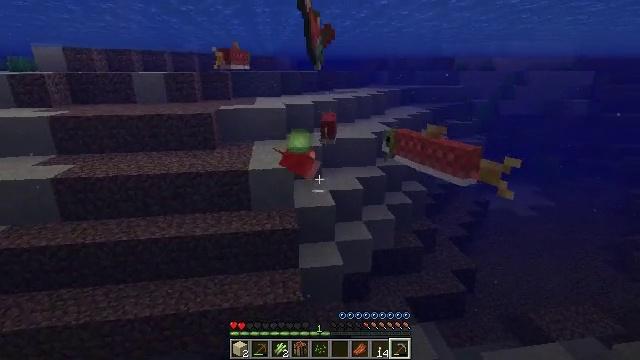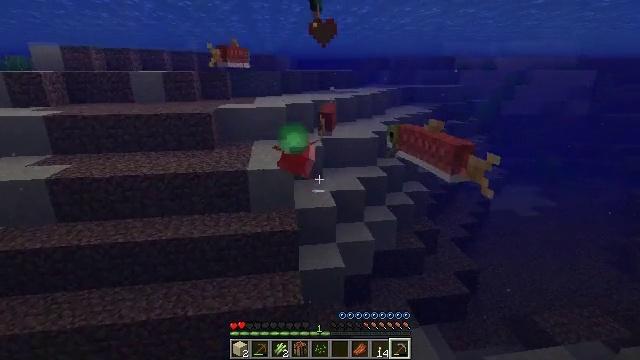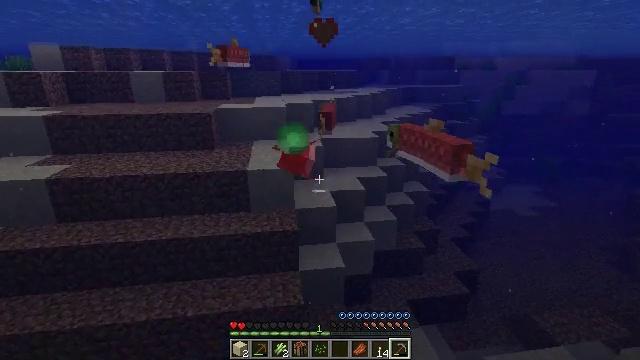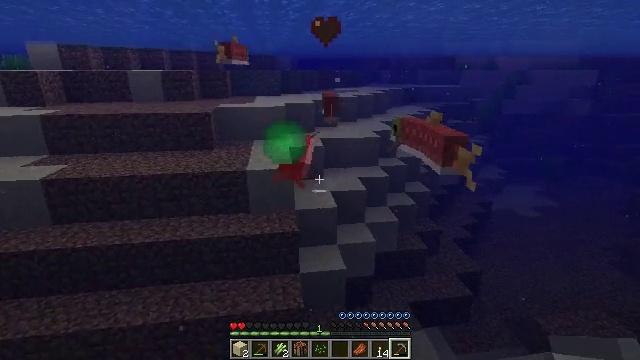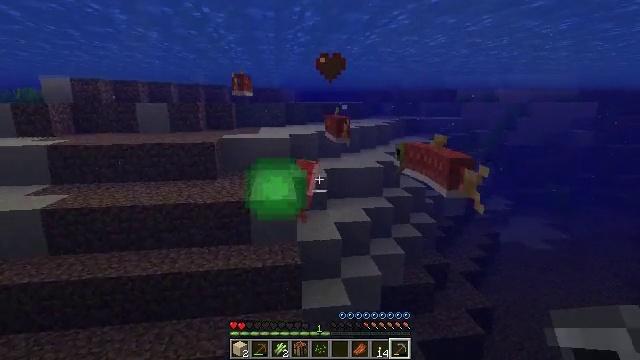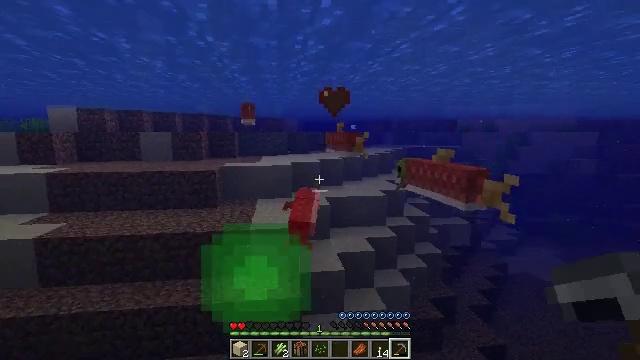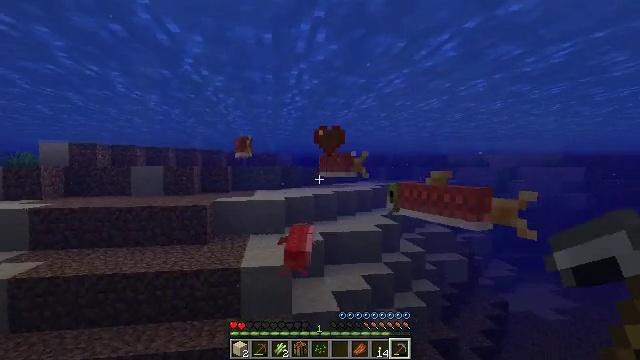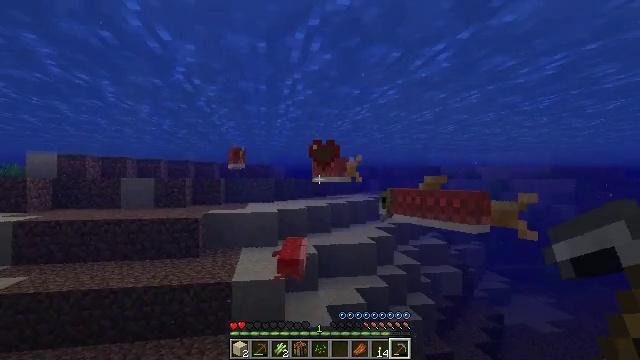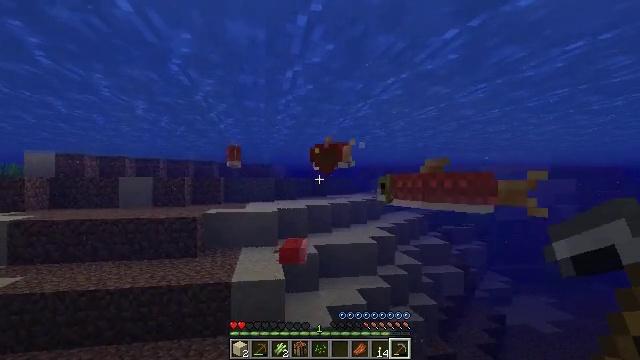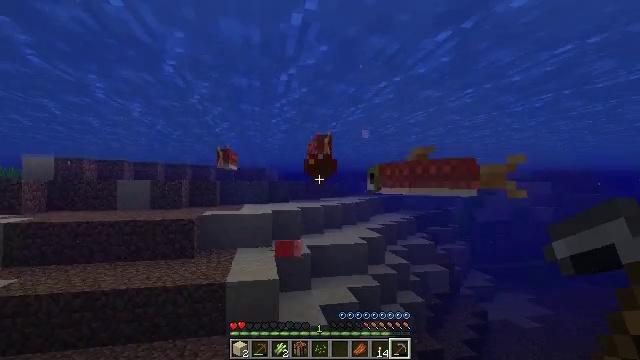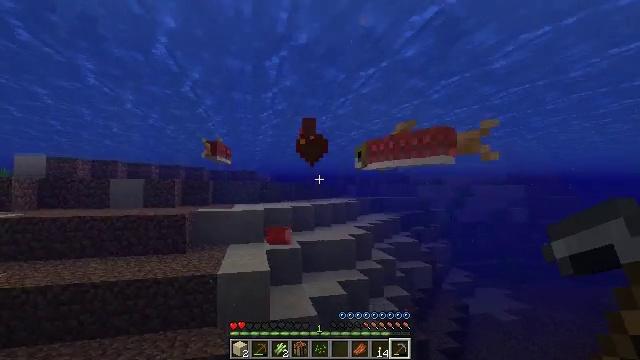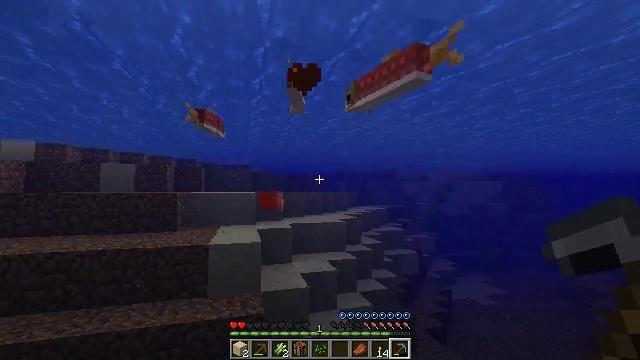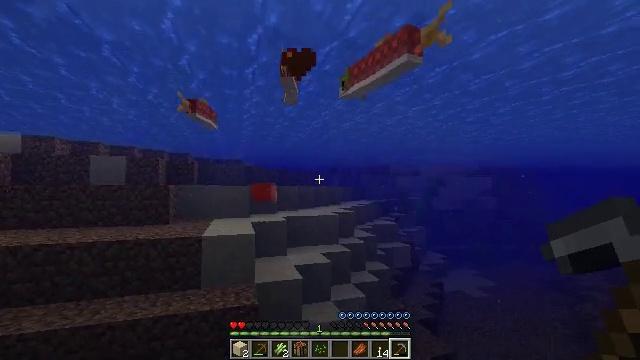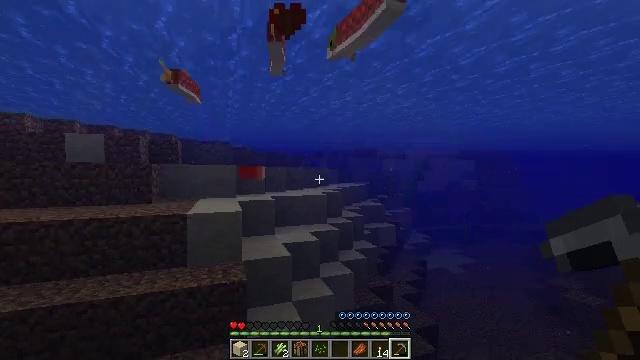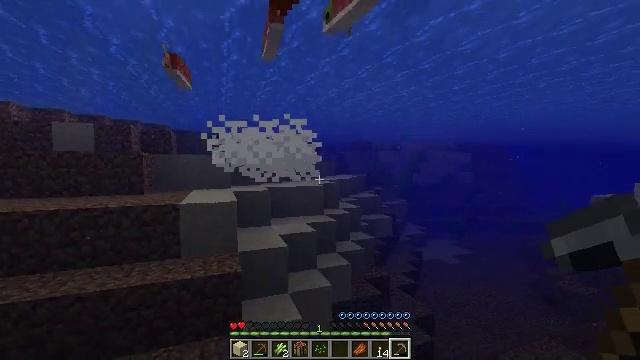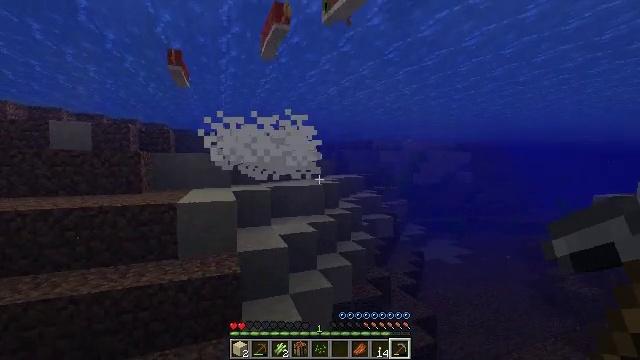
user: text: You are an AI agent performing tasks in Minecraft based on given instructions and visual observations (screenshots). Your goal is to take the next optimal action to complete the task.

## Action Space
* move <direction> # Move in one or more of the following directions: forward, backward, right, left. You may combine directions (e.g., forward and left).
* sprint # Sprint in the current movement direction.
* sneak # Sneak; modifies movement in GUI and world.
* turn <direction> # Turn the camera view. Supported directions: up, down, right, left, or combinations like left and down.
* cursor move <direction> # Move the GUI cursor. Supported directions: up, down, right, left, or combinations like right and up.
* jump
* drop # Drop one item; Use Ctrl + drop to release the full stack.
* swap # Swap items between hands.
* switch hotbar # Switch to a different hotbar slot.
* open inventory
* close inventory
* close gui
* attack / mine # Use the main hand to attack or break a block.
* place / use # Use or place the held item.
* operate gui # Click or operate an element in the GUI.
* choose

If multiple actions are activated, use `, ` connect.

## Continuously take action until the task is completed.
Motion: motion action
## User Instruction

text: Hunt a salmon.
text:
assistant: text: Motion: move forward
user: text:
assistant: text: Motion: move forward
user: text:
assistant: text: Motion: move forward
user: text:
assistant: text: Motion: move forward, turn up
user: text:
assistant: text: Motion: move forward, turn up
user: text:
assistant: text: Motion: move forward, turn right and up
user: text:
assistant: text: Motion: move forward, turn right and up
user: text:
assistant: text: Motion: move forward, sprint
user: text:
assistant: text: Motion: move forward, sprint, turn right
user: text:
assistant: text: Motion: move forward, sprint, turn right and up
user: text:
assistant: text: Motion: move forward, sprint, turn right
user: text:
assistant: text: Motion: move forward, sprint, turn right
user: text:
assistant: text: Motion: move forward, sprint, turn right and down
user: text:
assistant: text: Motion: move forward, sprint, turn down
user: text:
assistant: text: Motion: move forward, sprint
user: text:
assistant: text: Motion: move forward, sprint
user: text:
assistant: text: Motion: move forward, sprint
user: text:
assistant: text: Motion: move forward, sprint, turn up, jump
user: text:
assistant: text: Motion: move forward, sprint, turn up, jump
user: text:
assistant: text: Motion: move forward, sprint, turn right and up, jump
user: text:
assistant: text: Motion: move forward, sprint, turn up, jump
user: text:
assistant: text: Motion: move forward, sprint, turn up, jump
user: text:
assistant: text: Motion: move forward, jump
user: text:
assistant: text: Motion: move forward, jump
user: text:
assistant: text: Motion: turn down, jump
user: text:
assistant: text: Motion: turn right and down, jump
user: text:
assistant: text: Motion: turn right and down, jump
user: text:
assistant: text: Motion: jump
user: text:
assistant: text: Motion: no_op
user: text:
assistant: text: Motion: turn up